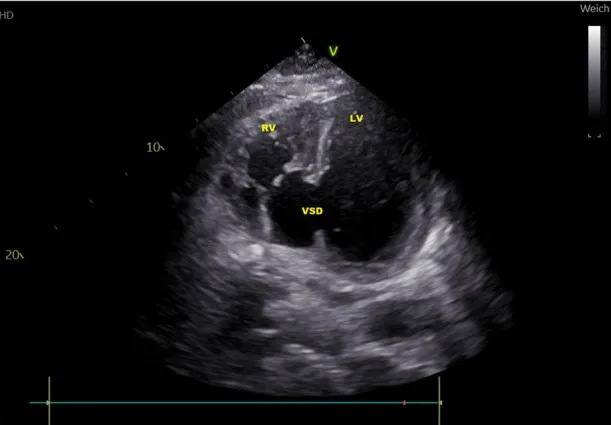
Transthoracic echocardiography atypical two-chamber view: ventricular septal defect (VSD), loaded left and right ventricle (LV, RV).
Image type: radiology (ultrasound)